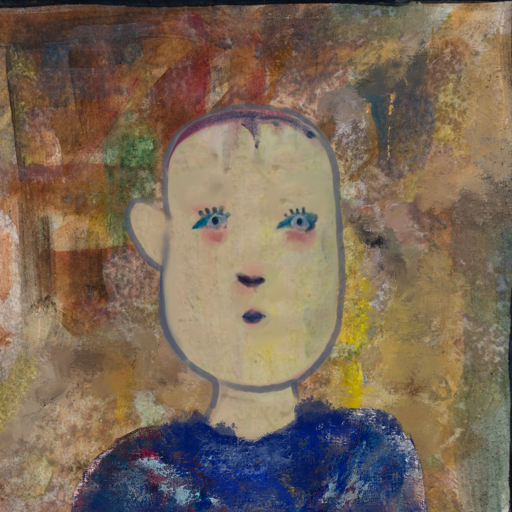
Background: Mosgoul, Head And Neck Front: Hill_Girl, Face Front: Hill_Girl, Bust: Irani, Hair Front: Blank, Head Accessory: Blank, Second Necklace: Blank, Necklace: Blank, Baby: Blank